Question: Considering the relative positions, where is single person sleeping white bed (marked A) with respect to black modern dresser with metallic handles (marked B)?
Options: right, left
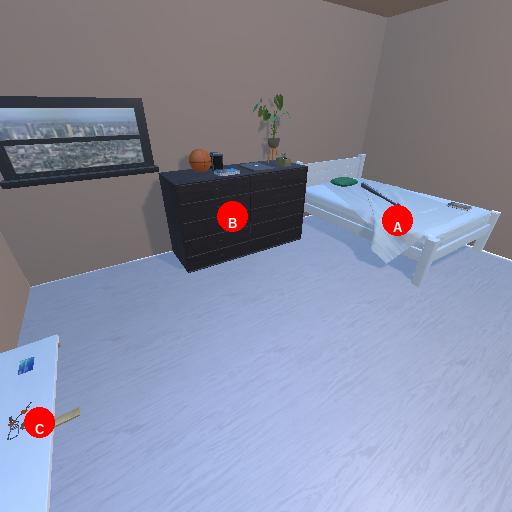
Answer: right